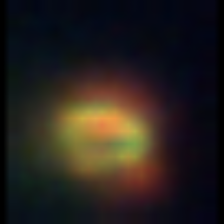
Taxon: NanoPlankton
Group: Other